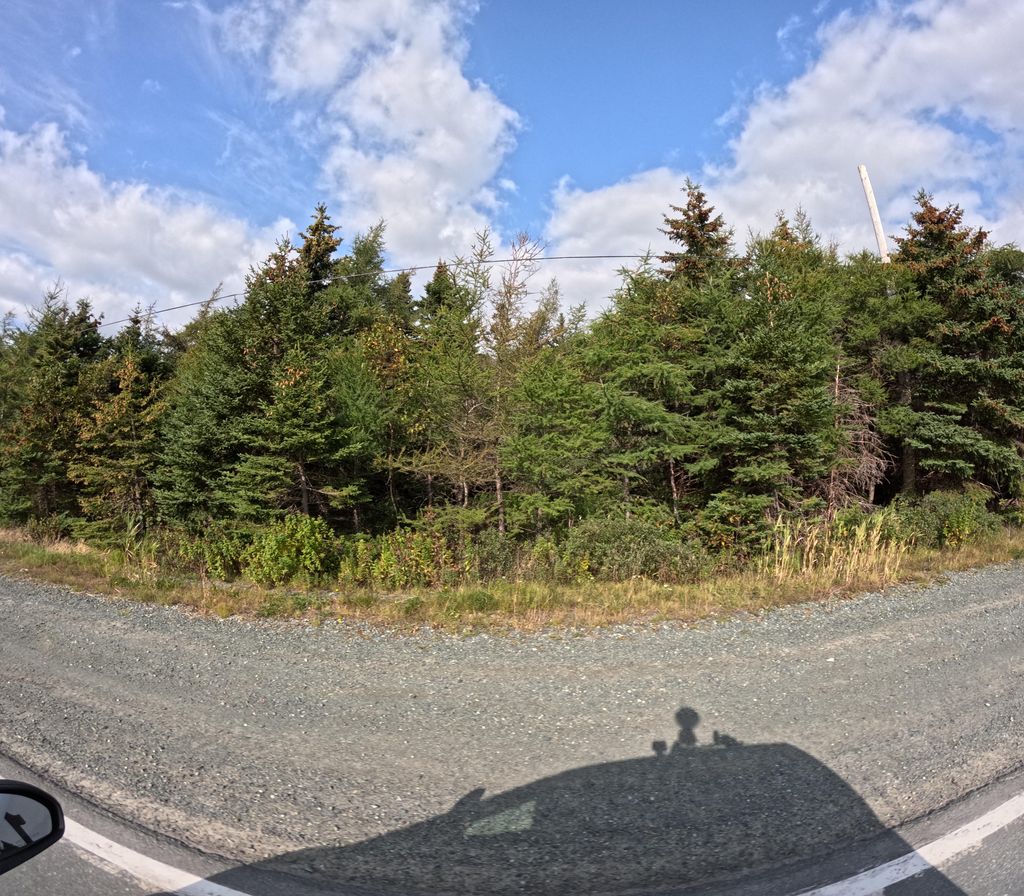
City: st_johns